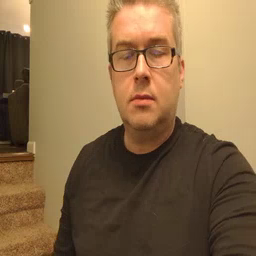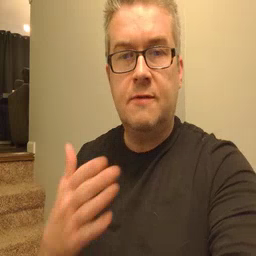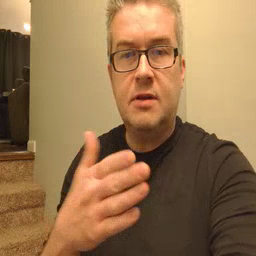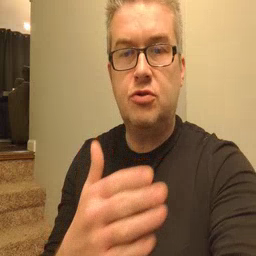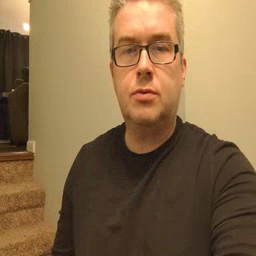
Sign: fish